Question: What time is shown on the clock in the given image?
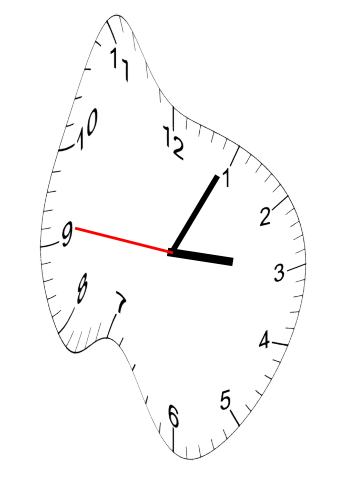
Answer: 03:04:46